Question: I am currently writing a function description for a machine in our manufacturing production.
What does this star/sun-like symbol mean?

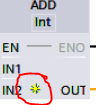
Answer: It's actually a button. Clicking it adds additional inputs.
<URL>